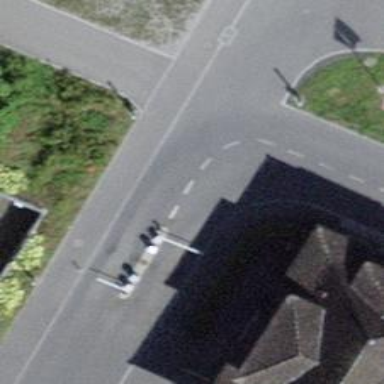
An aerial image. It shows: Lift gate barrier.